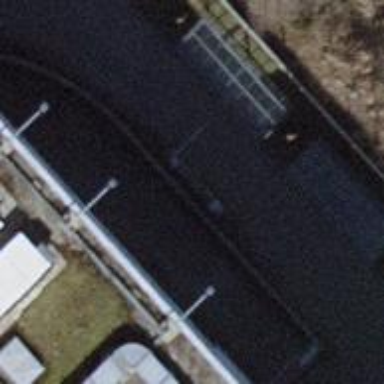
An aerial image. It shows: Lift gate barrier.